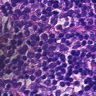
Metastatic tissue present: no